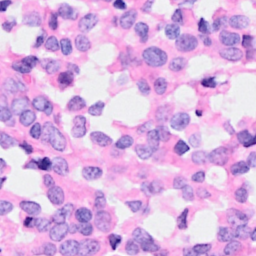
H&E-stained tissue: Breast